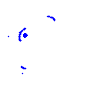
Particle: electron